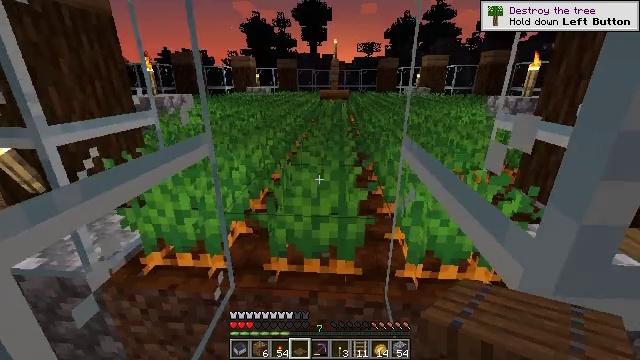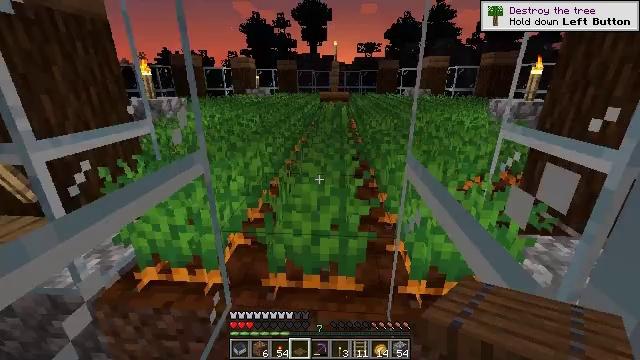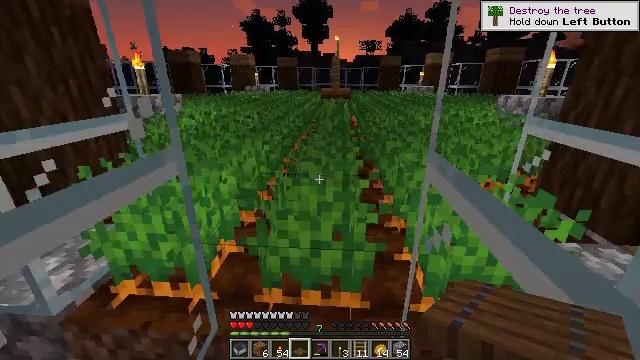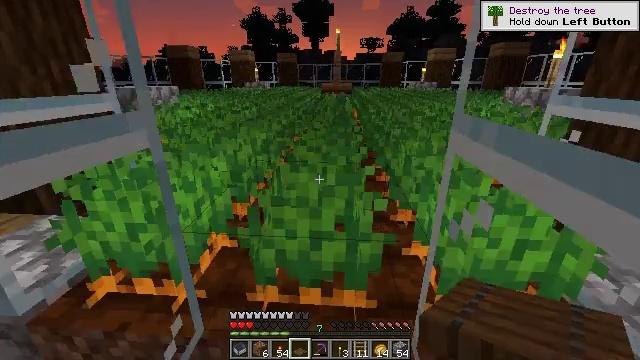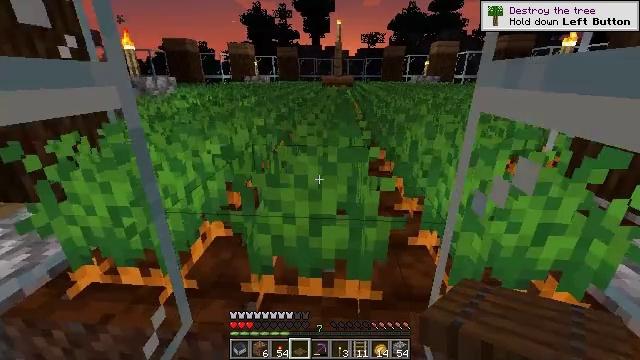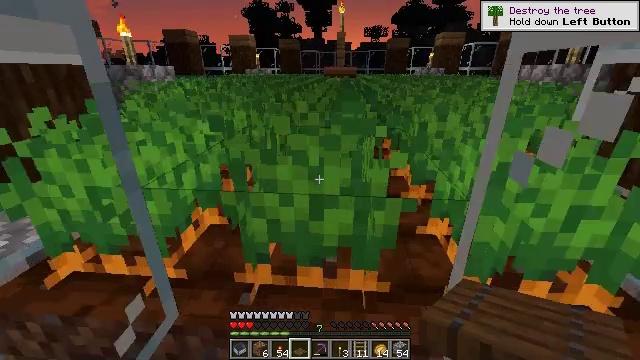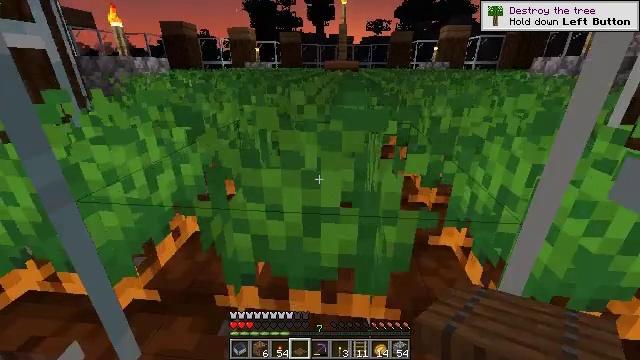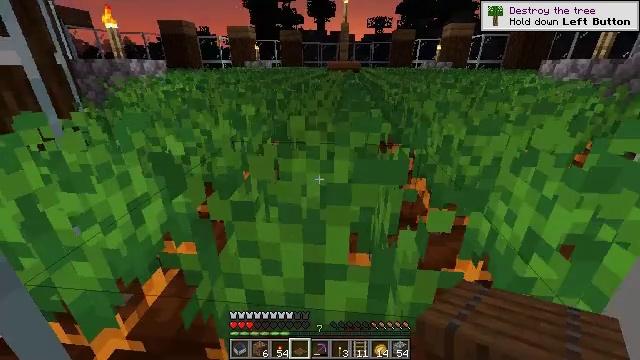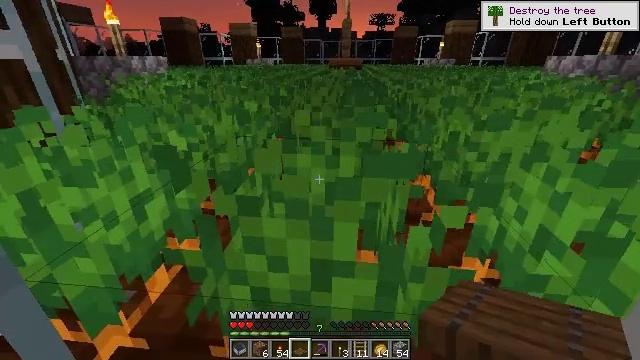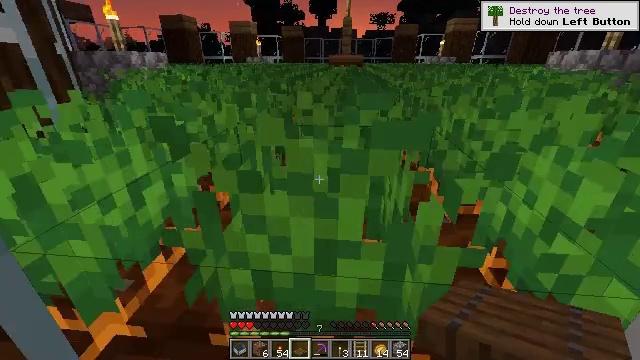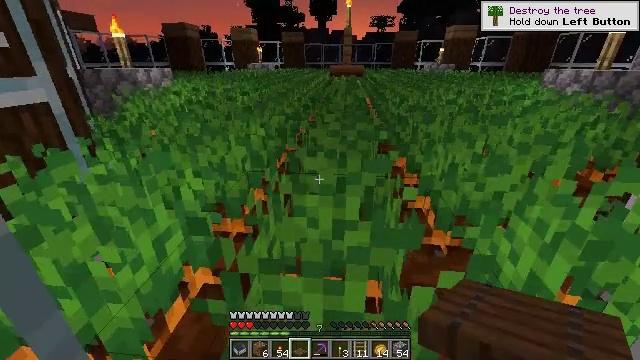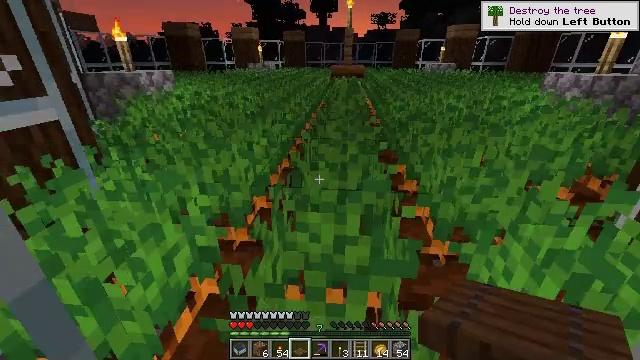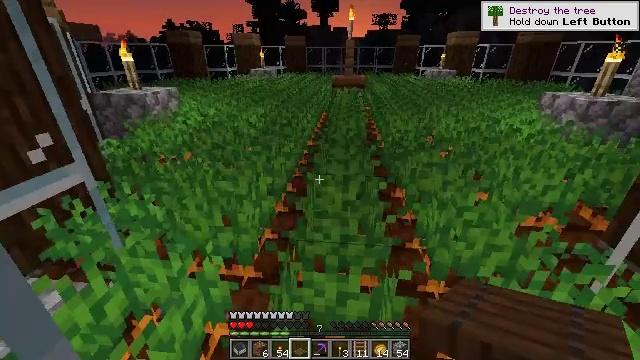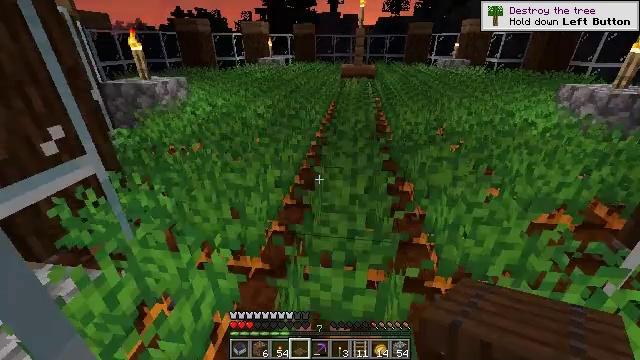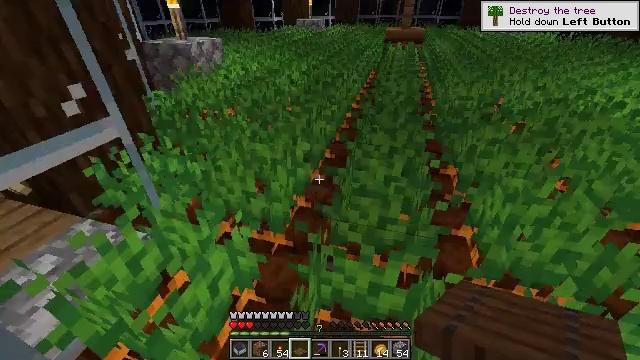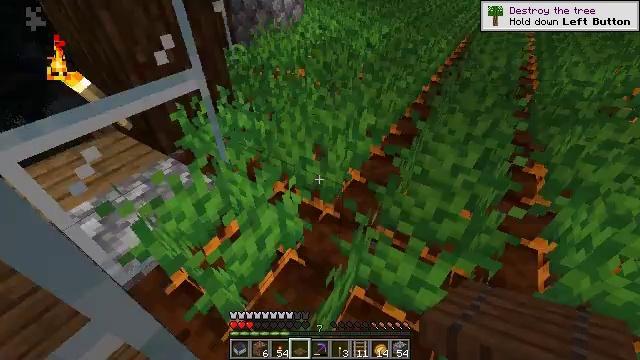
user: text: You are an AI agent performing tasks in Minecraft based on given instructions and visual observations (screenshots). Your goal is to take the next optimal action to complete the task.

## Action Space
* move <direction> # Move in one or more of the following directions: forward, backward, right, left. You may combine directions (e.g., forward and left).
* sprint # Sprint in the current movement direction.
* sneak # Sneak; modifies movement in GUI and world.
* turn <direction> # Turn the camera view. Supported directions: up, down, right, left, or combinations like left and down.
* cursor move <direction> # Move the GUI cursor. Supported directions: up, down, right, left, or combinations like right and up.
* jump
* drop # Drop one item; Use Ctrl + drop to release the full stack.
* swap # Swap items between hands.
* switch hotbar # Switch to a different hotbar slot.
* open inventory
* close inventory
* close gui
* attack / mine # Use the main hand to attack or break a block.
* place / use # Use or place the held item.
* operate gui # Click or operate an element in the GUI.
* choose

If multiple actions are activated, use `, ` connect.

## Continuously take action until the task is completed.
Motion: motion action
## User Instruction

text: Attack the spruce trapdoor to gather it.
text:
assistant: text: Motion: move forward, jump
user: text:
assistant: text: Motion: move forward
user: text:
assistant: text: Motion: move forward
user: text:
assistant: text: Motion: move forward
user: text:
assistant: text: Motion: move forward
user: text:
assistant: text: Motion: move forward
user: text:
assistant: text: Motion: move forward
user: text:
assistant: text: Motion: move forward, jump
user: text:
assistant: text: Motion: move forward, jump
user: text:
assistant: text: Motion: move forward, jump
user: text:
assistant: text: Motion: move forward, jump
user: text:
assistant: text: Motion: move forward
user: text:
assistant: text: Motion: move forward, turn left and down
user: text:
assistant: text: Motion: move forward, turn left and down
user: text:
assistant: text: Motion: turn left and down
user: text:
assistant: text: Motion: turn left and down
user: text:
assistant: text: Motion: turn left and down
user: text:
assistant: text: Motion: no_op
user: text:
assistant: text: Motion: turn right
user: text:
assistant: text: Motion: turn right
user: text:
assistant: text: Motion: turn right
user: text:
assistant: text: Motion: turn right
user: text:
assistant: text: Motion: turn right
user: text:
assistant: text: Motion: no_op
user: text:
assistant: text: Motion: no_op
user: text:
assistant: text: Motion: turn left
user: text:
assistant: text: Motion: turn left and down
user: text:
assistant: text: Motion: turn left and down
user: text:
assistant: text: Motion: turn left
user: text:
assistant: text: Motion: turn left